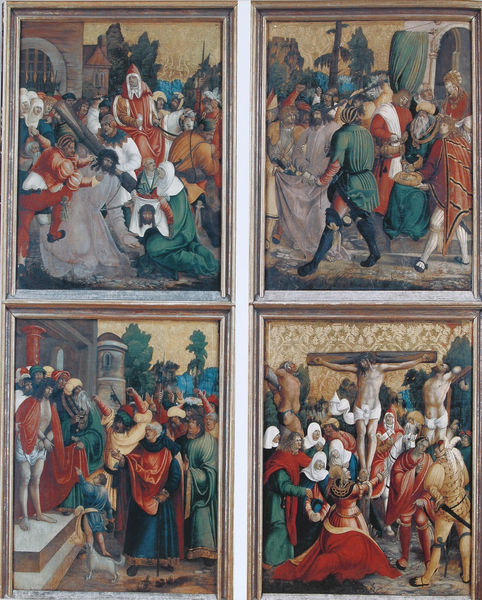
Titel: Hochaltar, Flügel-Innenseiten mit vier Passionsszenen
Künstler: Meister der Pulkauer Tafelbilder
Standort: Pulkau (Niederösterreich)
Institution: Wallfahrts- und Filialkirche zum Kostbaren Blut Christi
Schlagwörter: baum, berg, blau, flügel, gemälde, bäume, frauen, gelb, grün, menschen, bunt, grau, weiss, gebäude, haus, hund, rot, wand, bibel, hinrichtung, johannes, rahmen, felder, gewand, gold, pflanze, pflanzen, turm, bilder, treppe, papst, soldaten, stufen, nagel, tor, vier, kreuz, strafe, pilatus, beten, ritter, altar, christus, jesus, kreuzigung, ostern, mittelalter, sturz, fresken, religiös, kreuzzug, geistlich, maria, magdalena, anbetung, jerusalem, maria magdalena, veronika, petrus, ziege, dornenkrone, auferstehung, retabel, tafeln, viertel, juden, flügelaltar, zyklus, golgotha, schächer, biebel, altarbilder, passion, judas, golgatha, schweißtuch, veronica, kreuzweg, altarflügel, dornenkrönung, simeon, verrat, verurteilung, ecce homo, kreutragung, vrechtecke, tempe, kathilisch